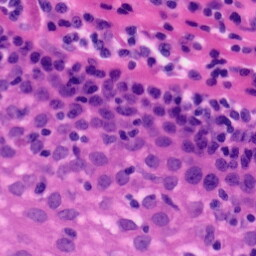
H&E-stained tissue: Tonsil